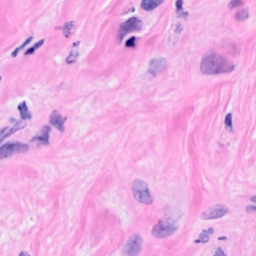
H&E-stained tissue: Breast